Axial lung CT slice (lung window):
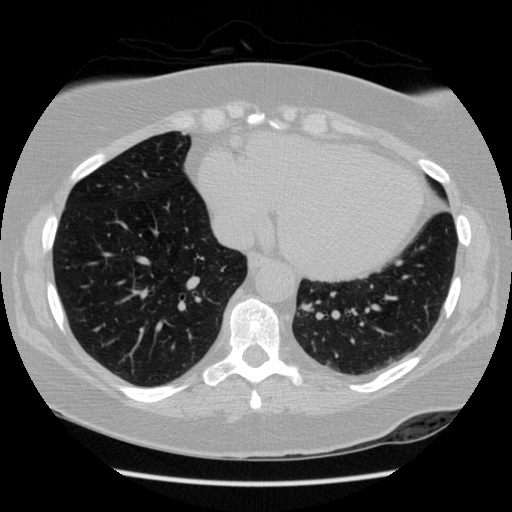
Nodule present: yes
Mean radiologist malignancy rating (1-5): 1